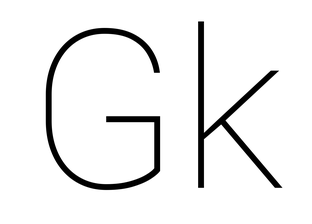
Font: Roboto_Thin